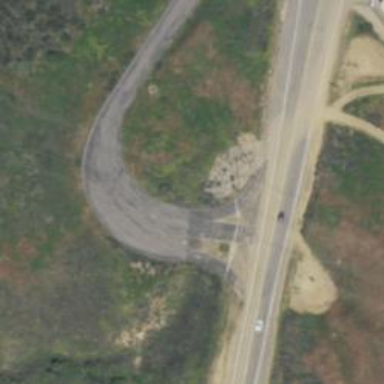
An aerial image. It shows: Secondary link road.